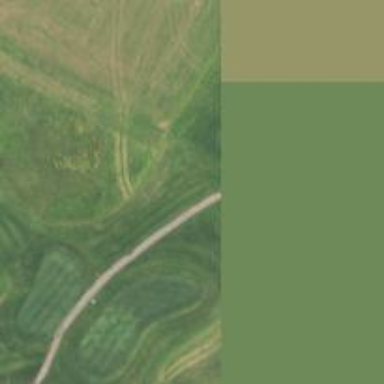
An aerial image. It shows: Golf cartpath that is also road path.